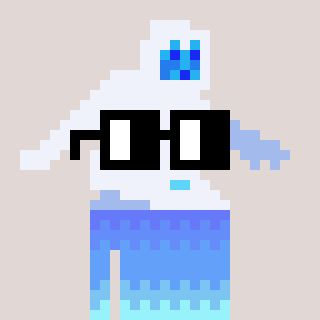
a pixel art character with square black glasses, a yeti-shaped head and a peachy-colored body on a warm background